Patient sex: M
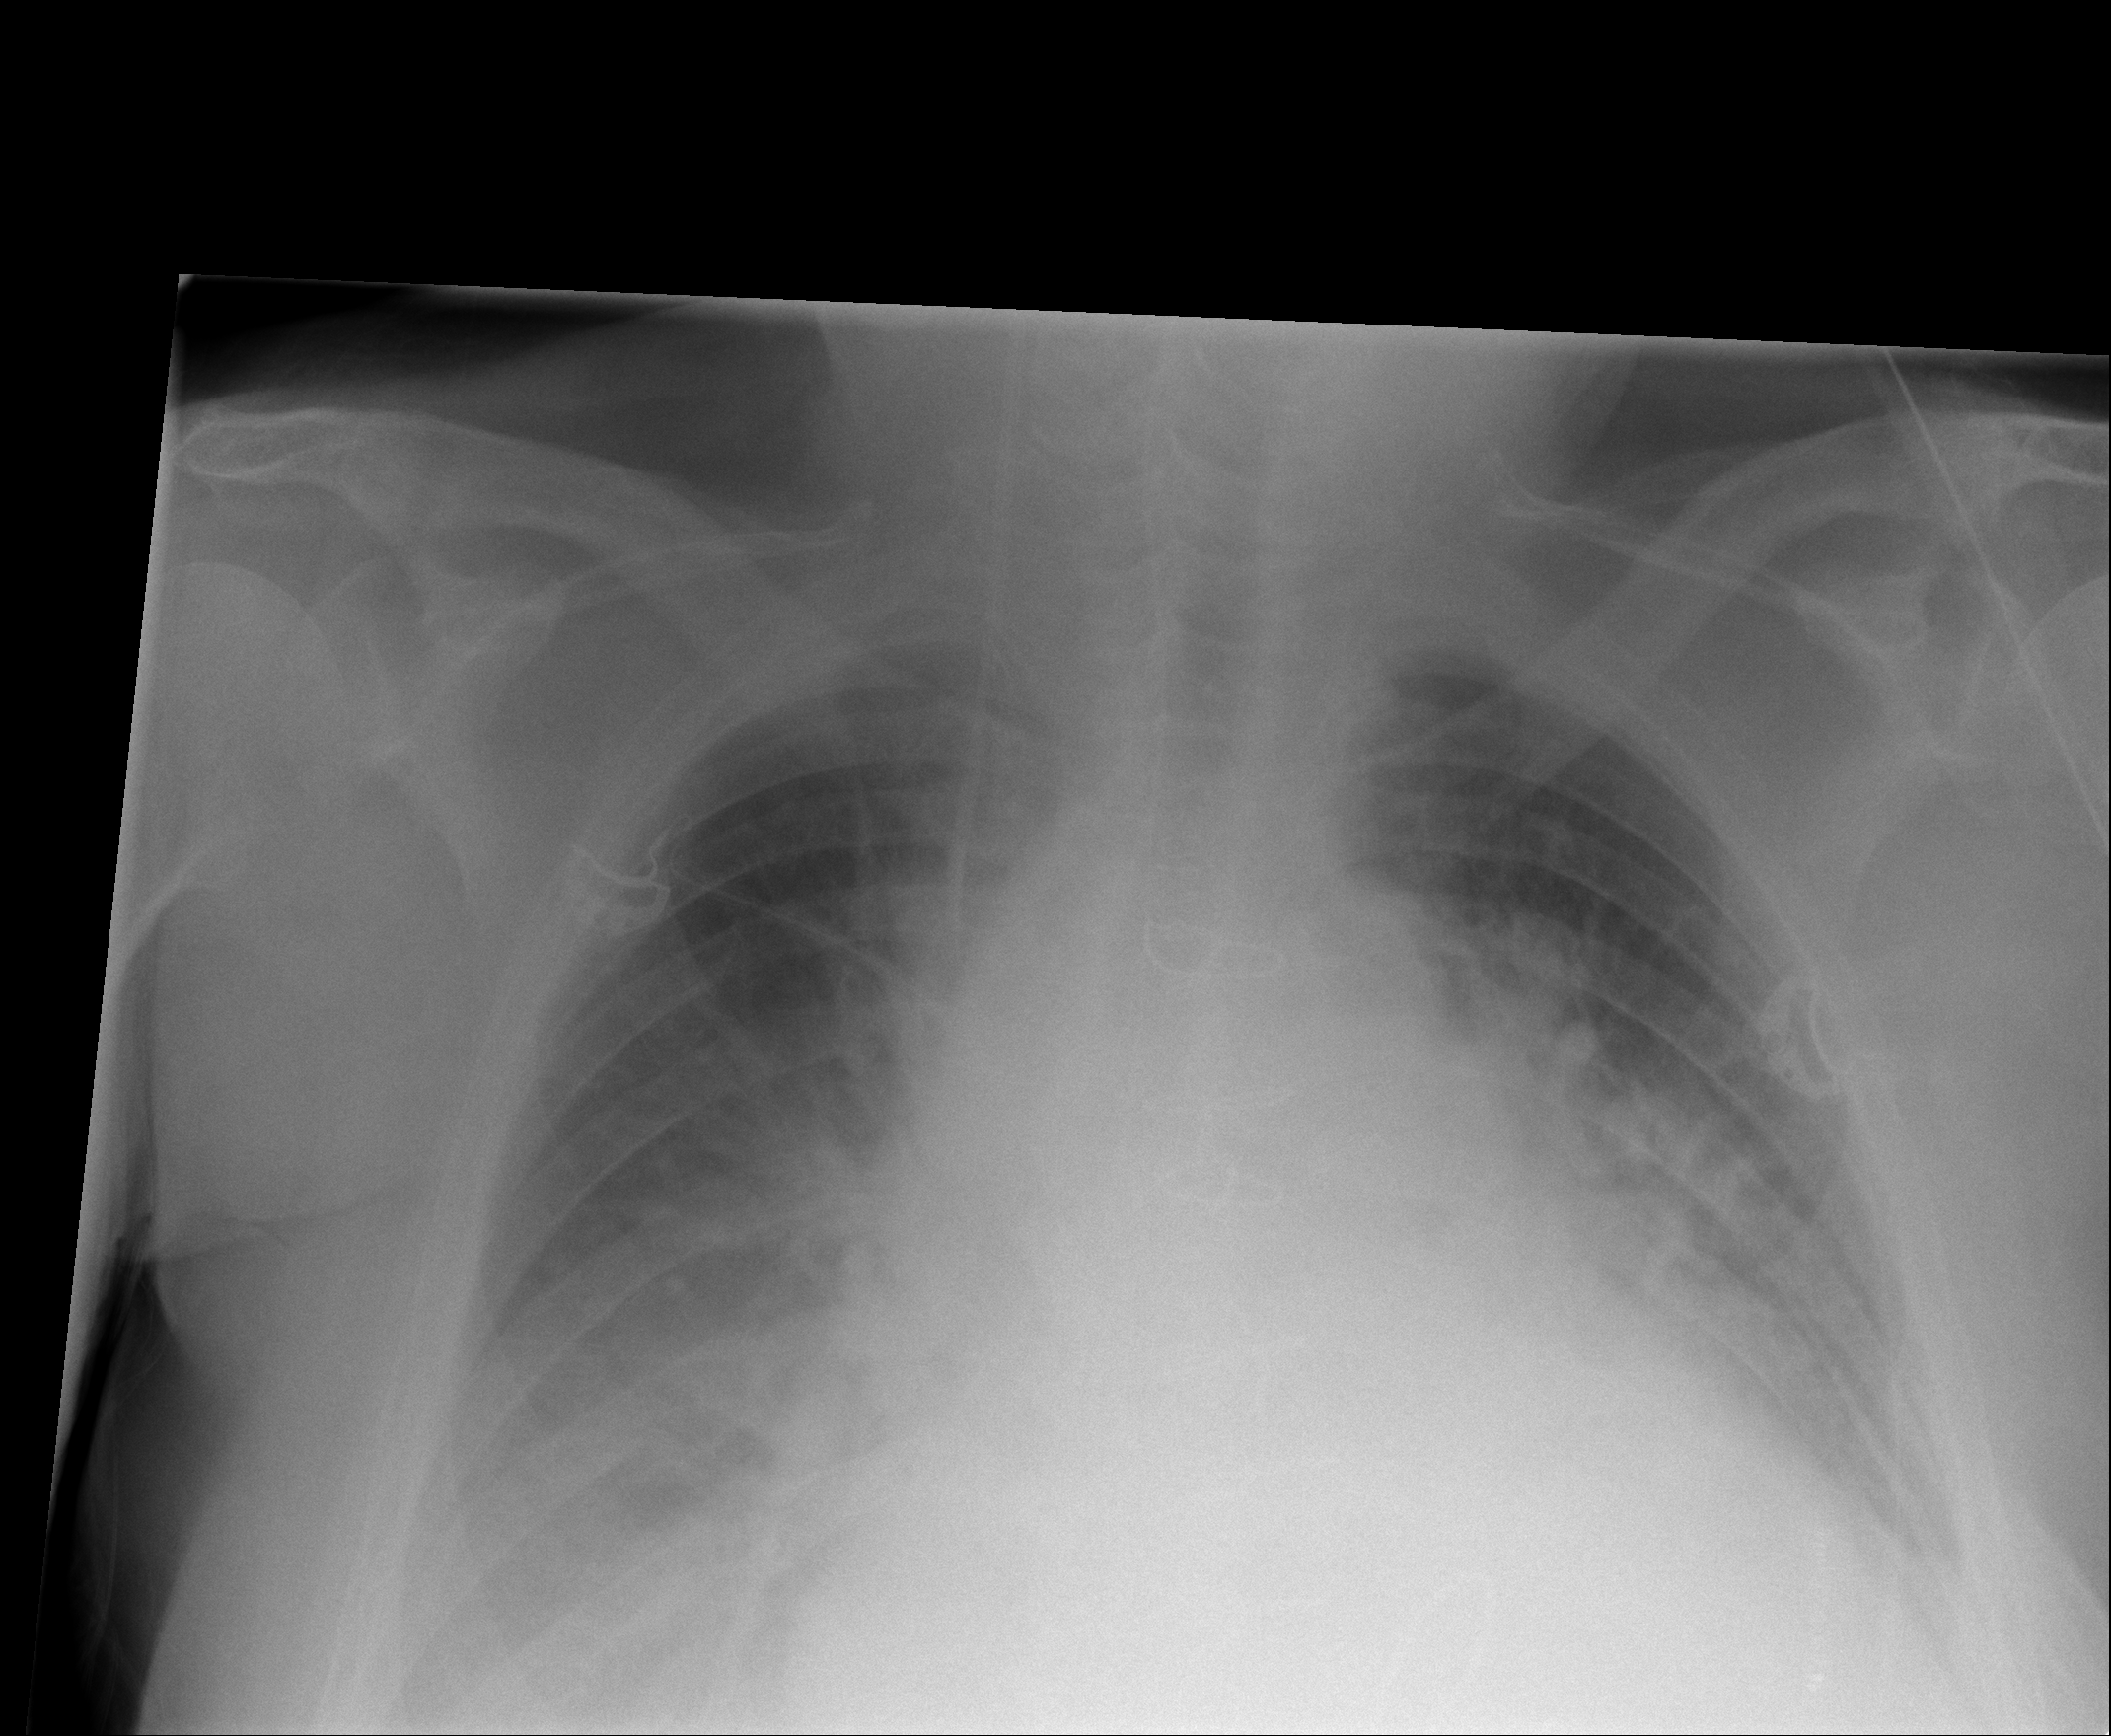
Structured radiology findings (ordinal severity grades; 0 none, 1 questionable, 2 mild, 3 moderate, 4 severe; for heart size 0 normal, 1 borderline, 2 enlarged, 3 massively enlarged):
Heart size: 2
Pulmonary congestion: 3
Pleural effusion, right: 2
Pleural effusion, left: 2
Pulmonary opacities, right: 2
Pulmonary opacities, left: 2
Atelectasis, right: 3
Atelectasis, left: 2